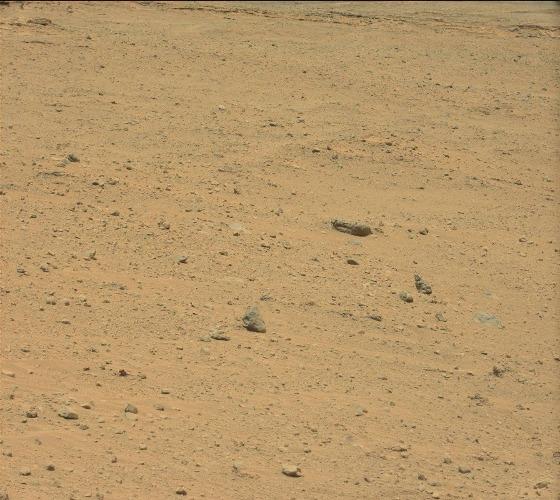
Terrain classes present: Gravel / Sand / Soil, Rock